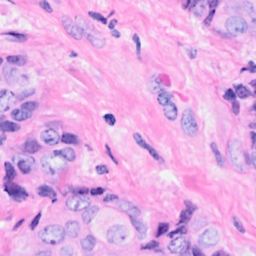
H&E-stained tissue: Breast